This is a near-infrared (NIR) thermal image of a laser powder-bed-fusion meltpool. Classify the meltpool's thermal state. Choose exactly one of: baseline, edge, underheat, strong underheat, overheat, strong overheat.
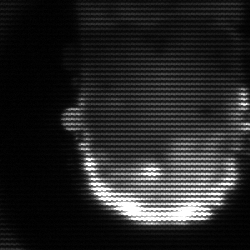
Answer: baseline